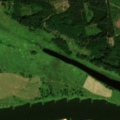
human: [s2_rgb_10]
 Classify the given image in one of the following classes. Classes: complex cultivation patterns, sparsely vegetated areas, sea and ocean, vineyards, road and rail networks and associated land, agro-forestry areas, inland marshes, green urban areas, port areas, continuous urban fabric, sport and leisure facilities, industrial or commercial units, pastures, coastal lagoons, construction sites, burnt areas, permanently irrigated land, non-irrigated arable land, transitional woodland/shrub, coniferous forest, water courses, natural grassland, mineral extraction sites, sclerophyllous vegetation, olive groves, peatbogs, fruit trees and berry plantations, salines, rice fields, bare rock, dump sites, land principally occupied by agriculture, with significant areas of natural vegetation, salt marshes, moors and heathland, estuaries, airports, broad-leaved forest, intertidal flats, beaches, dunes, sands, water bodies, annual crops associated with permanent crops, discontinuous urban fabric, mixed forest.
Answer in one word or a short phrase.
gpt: pastures, coniferous forest, natural grassland, transitional woodland/shrub, water courses